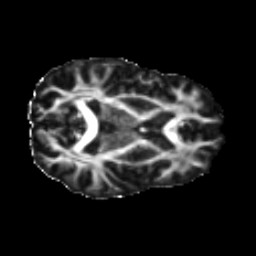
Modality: FA
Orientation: axial
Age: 29
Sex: male
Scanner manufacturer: ge
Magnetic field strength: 3 T
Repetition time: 7.8 s
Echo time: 0.0611 s